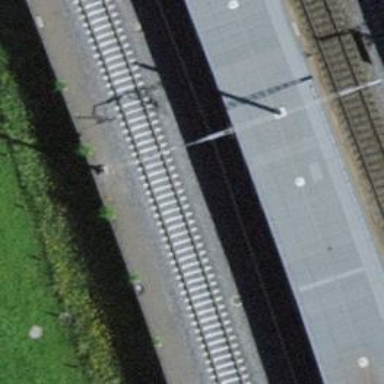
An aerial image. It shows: Railway stop with public transport stop position.